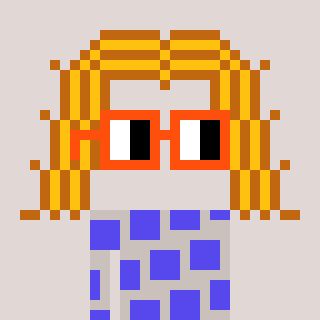
a pixel art character with square orange glasses, a hair-shaped head and a foggrey-colored body on a warm background